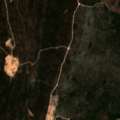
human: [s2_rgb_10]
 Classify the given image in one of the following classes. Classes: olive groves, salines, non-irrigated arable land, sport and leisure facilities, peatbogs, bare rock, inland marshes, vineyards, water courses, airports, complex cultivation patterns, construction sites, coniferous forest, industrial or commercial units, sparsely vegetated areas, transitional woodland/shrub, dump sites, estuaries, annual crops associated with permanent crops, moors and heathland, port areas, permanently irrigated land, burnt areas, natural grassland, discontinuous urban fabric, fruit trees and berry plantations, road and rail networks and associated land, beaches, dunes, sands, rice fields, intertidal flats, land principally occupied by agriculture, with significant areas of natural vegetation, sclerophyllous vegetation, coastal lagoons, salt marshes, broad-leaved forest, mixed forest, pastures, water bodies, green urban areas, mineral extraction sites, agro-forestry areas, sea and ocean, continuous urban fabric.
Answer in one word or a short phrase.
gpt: mineral extraction sites, mixed forest, sclerophyllous vegetation, transitional woodland/shrub